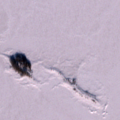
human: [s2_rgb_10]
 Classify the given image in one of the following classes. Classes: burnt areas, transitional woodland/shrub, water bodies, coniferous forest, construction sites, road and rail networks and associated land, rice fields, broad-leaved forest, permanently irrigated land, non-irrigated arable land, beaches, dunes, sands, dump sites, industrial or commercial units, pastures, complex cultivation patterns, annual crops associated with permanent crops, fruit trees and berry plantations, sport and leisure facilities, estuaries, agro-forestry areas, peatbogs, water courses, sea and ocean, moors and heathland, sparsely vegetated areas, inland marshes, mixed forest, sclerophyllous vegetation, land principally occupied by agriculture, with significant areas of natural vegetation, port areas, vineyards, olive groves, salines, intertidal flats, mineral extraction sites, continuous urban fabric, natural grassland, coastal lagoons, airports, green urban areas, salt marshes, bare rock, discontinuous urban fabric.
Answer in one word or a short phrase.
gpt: sea and ocean